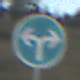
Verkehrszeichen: VorgeschriebeneFahrtrichtungRechtsOderLinks
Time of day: SunriseSunset
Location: Outdoor (RoadRail)
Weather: PartlyCloudy
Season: NotSpecified
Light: Natural